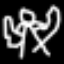
Label: angel